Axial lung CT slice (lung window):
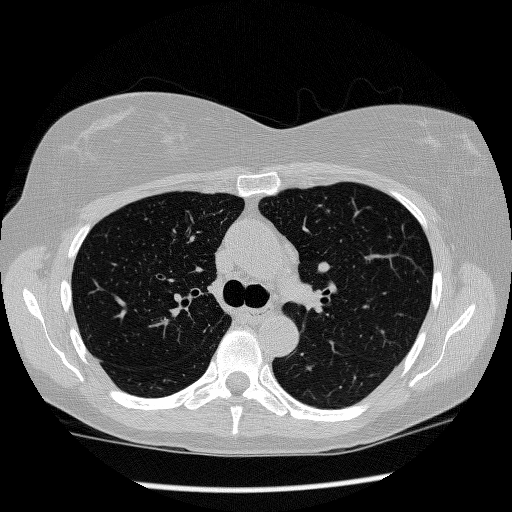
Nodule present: no